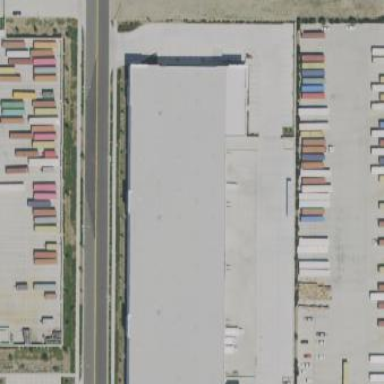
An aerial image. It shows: Warehouse.